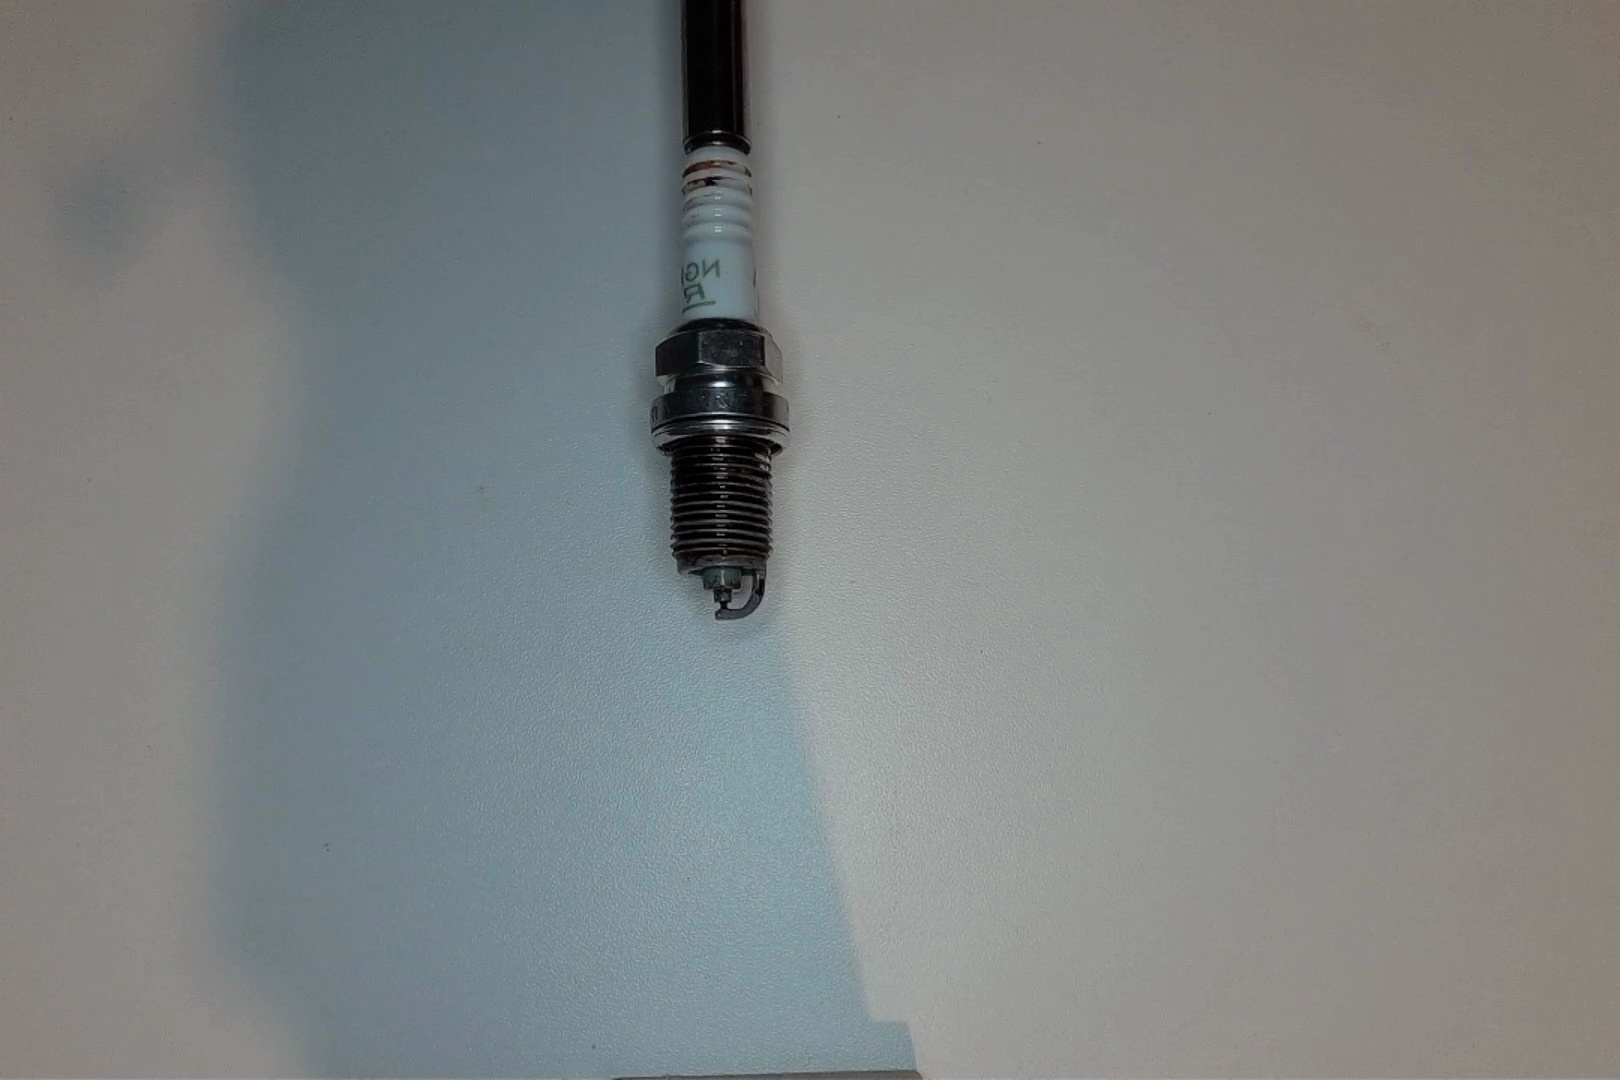
Label: anomaly